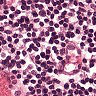
Metastatic tissue present: no